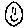
Label: smiley face